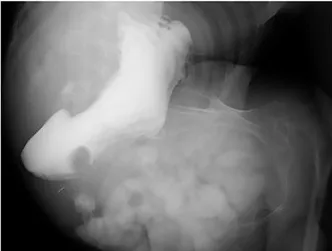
Fluoroscopy. (A,B) The upper gastrointestinal tract did not reveal any obvious abnormal findings, and the C-loop was also formed normally.
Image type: radiology (x_ray)